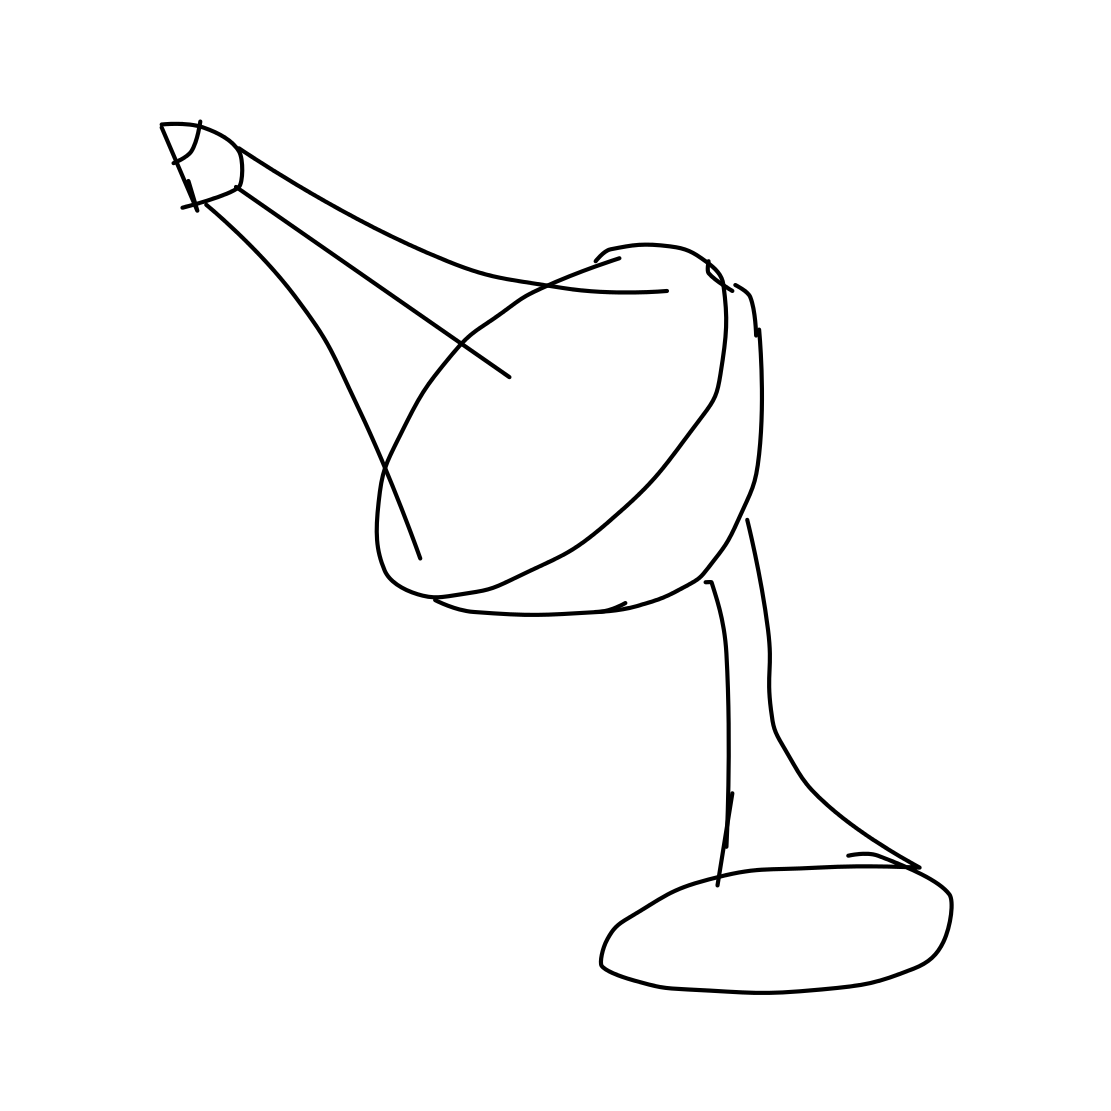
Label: satellite dish